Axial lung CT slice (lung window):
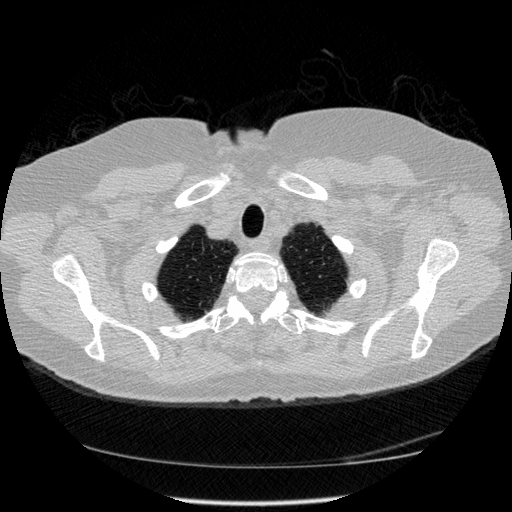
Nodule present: no